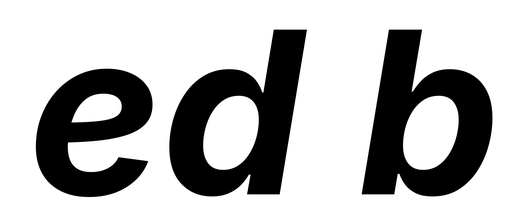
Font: Inter-Italic_Bold_Italic